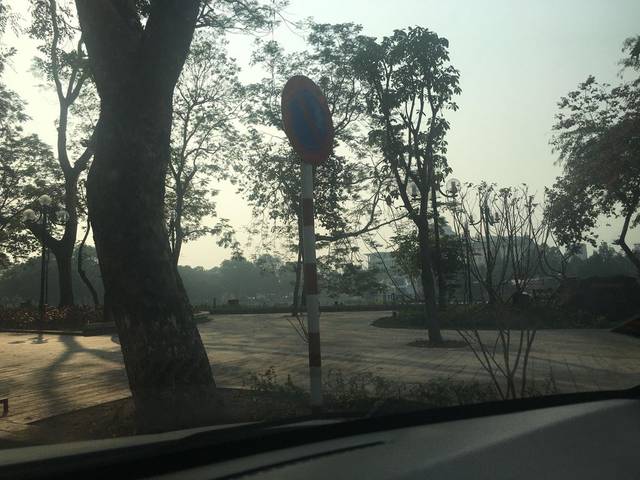
Region: Vietnam
Coordinates: 21.019, 105.848